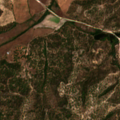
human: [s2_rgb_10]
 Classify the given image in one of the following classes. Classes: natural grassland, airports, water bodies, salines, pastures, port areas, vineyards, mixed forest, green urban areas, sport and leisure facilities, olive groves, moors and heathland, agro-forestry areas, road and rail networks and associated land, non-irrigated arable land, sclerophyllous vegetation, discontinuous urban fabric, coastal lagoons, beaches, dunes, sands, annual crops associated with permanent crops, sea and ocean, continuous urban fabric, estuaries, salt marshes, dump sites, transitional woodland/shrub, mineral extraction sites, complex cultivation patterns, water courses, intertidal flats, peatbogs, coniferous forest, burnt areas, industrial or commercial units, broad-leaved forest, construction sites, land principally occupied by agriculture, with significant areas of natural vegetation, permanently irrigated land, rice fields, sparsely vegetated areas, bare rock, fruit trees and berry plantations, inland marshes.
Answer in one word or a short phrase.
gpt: permanently irrigated land, rice fields, complex cultivation patterns, broad-leaved forest, transitional woodland/shrub